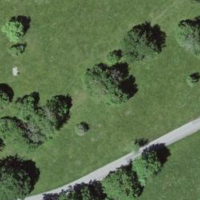
EUNIS habitat code: 23
Species observed at this site:
Cynoglossum officinale